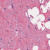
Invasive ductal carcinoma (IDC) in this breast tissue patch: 0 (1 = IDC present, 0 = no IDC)